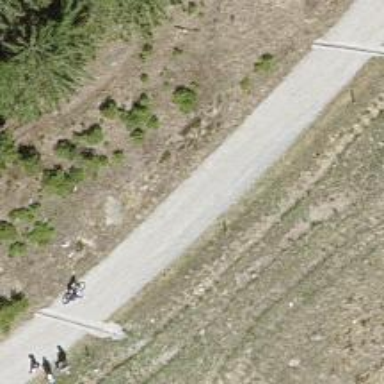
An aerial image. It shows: Pebblestone track with grade2 quality.